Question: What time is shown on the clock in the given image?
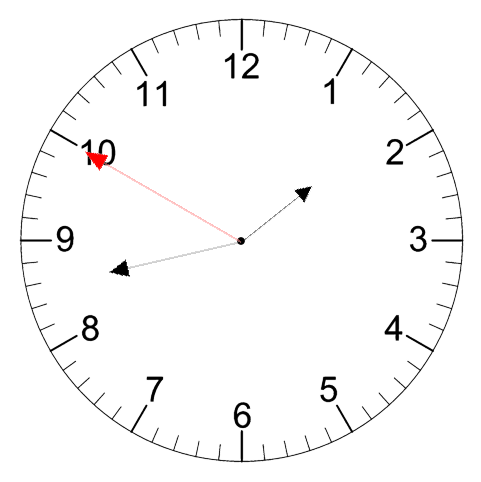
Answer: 01:42:50